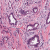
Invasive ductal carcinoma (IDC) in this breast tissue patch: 1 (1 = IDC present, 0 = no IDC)